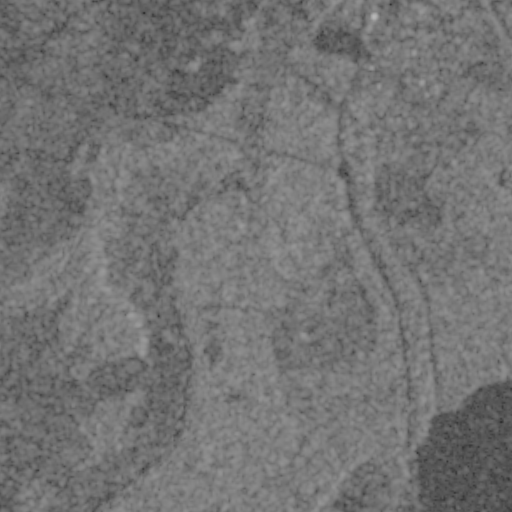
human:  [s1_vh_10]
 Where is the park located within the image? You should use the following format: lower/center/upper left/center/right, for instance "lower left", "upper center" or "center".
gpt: The park is located in the upper right of the image.
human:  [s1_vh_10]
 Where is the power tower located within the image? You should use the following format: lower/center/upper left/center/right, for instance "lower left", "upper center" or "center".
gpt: The power tower is located in the right of the image.
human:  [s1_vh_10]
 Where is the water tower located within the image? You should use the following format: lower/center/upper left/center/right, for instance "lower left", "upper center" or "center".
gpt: The water tower is located in the upper right of the image.
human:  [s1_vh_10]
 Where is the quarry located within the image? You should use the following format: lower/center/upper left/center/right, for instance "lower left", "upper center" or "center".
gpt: There is no quarry in the image.

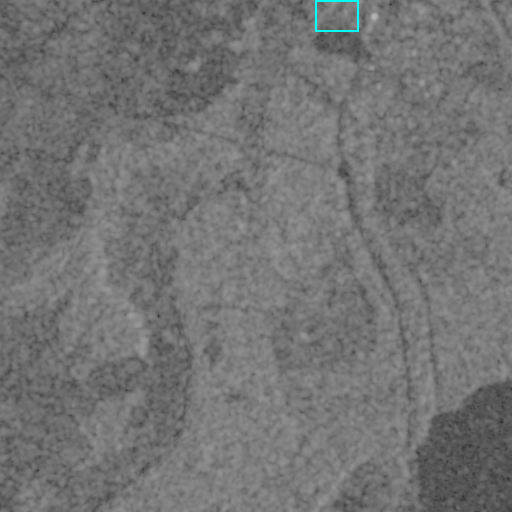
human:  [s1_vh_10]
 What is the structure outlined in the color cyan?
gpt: The structure outlined in cyan is a park.
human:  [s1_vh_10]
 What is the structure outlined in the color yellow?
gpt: There is no yellow outline.